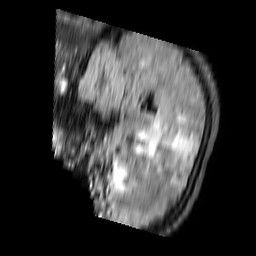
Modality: FLAIR
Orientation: sagittal
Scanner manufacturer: philips
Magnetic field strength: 3 T
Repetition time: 11 s
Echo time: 0.12 s